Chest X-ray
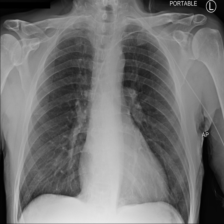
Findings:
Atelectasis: negative
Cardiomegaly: negative
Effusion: negative
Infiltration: positive
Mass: negative
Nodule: negative
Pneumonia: negative
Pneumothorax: negative
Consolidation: negative
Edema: negative
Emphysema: negative
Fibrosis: negative
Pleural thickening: negative
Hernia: negative